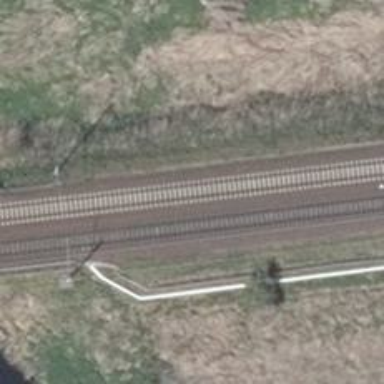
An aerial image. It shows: Railway signal.